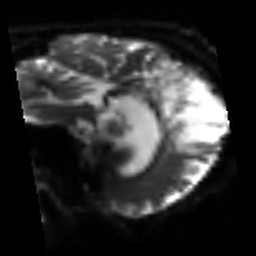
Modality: sbref
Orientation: sagittal
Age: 49
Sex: male
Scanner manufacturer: siemens
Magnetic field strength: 3 T
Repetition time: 3.2 s
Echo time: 0.081 s